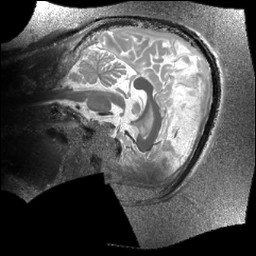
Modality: T1map
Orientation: sagittal
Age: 20
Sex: female
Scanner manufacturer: siemens
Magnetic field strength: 6.98 T
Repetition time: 6 s
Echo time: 0.00283 s